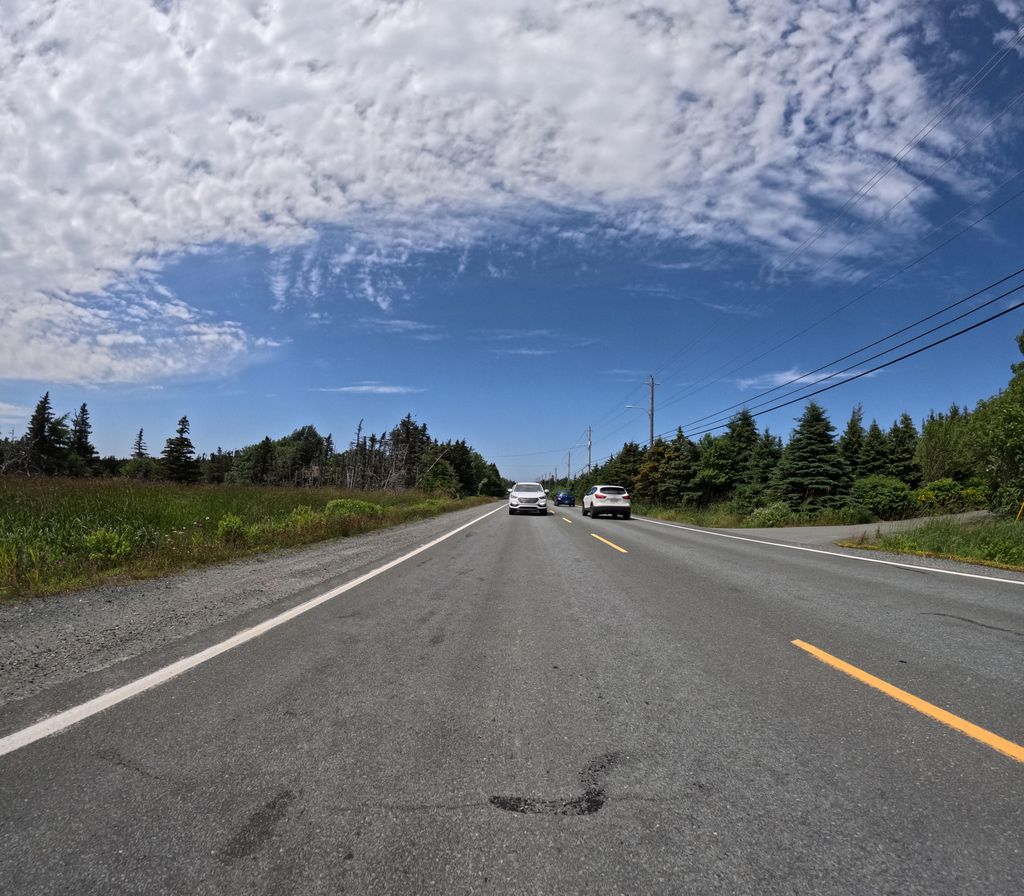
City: st_johns